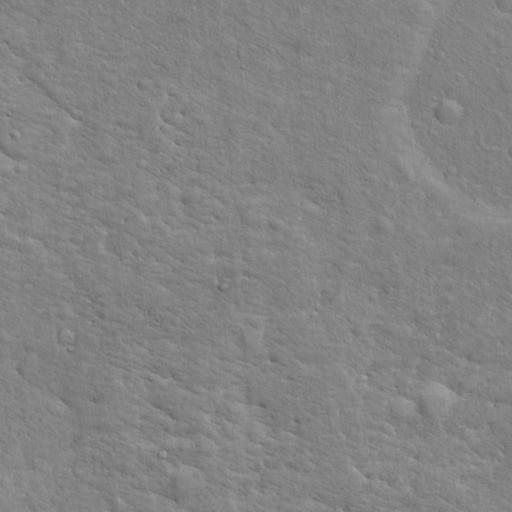
Classes present: Background